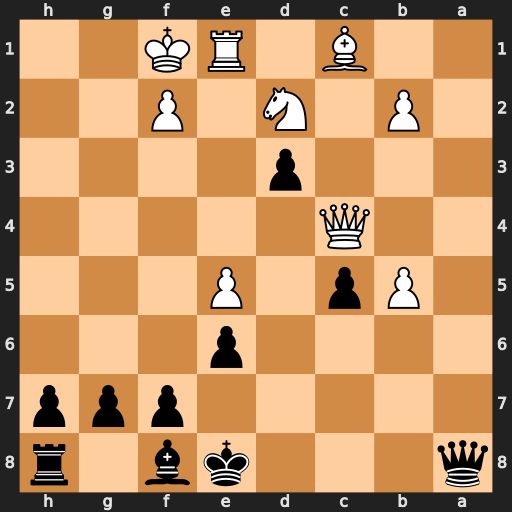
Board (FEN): q3kb1r/5ppp/4p3/1Pp1P3/2Q5/3p4/1P1N1P2/2B1RK2
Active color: b
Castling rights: k
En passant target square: -
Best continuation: Qh1#